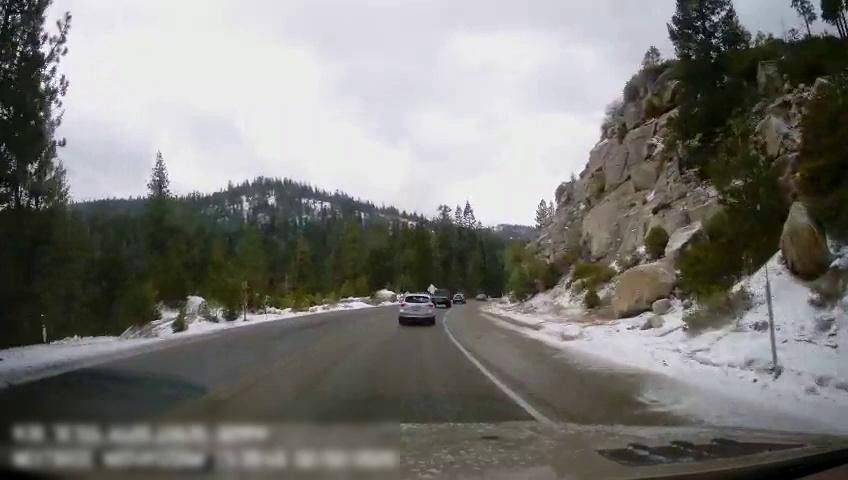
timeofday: Day
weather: Snowy
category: Drivable Space
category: Vehicles | Car
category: Vehicles | Truck
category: Vehicles | SUV
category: Vehicles | Car
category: Lanes | Current Lane
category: Lanes | Opposite Lane
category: Lanes | Current Lane
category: Lanes | Opposite Lane